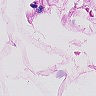
Metastatic tissue present: no